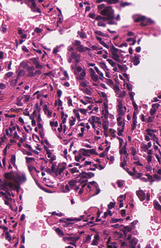
Tumor epithelial tissue: yes
Tumor-associated stroma tissue: yes
Normal tissue: no